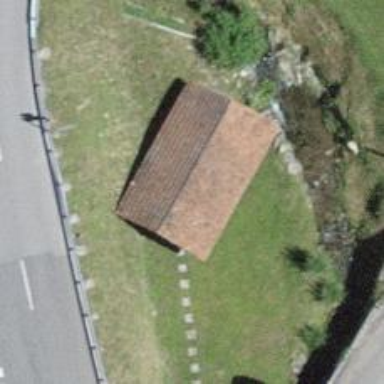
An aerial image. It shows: Lavoir with shelter.